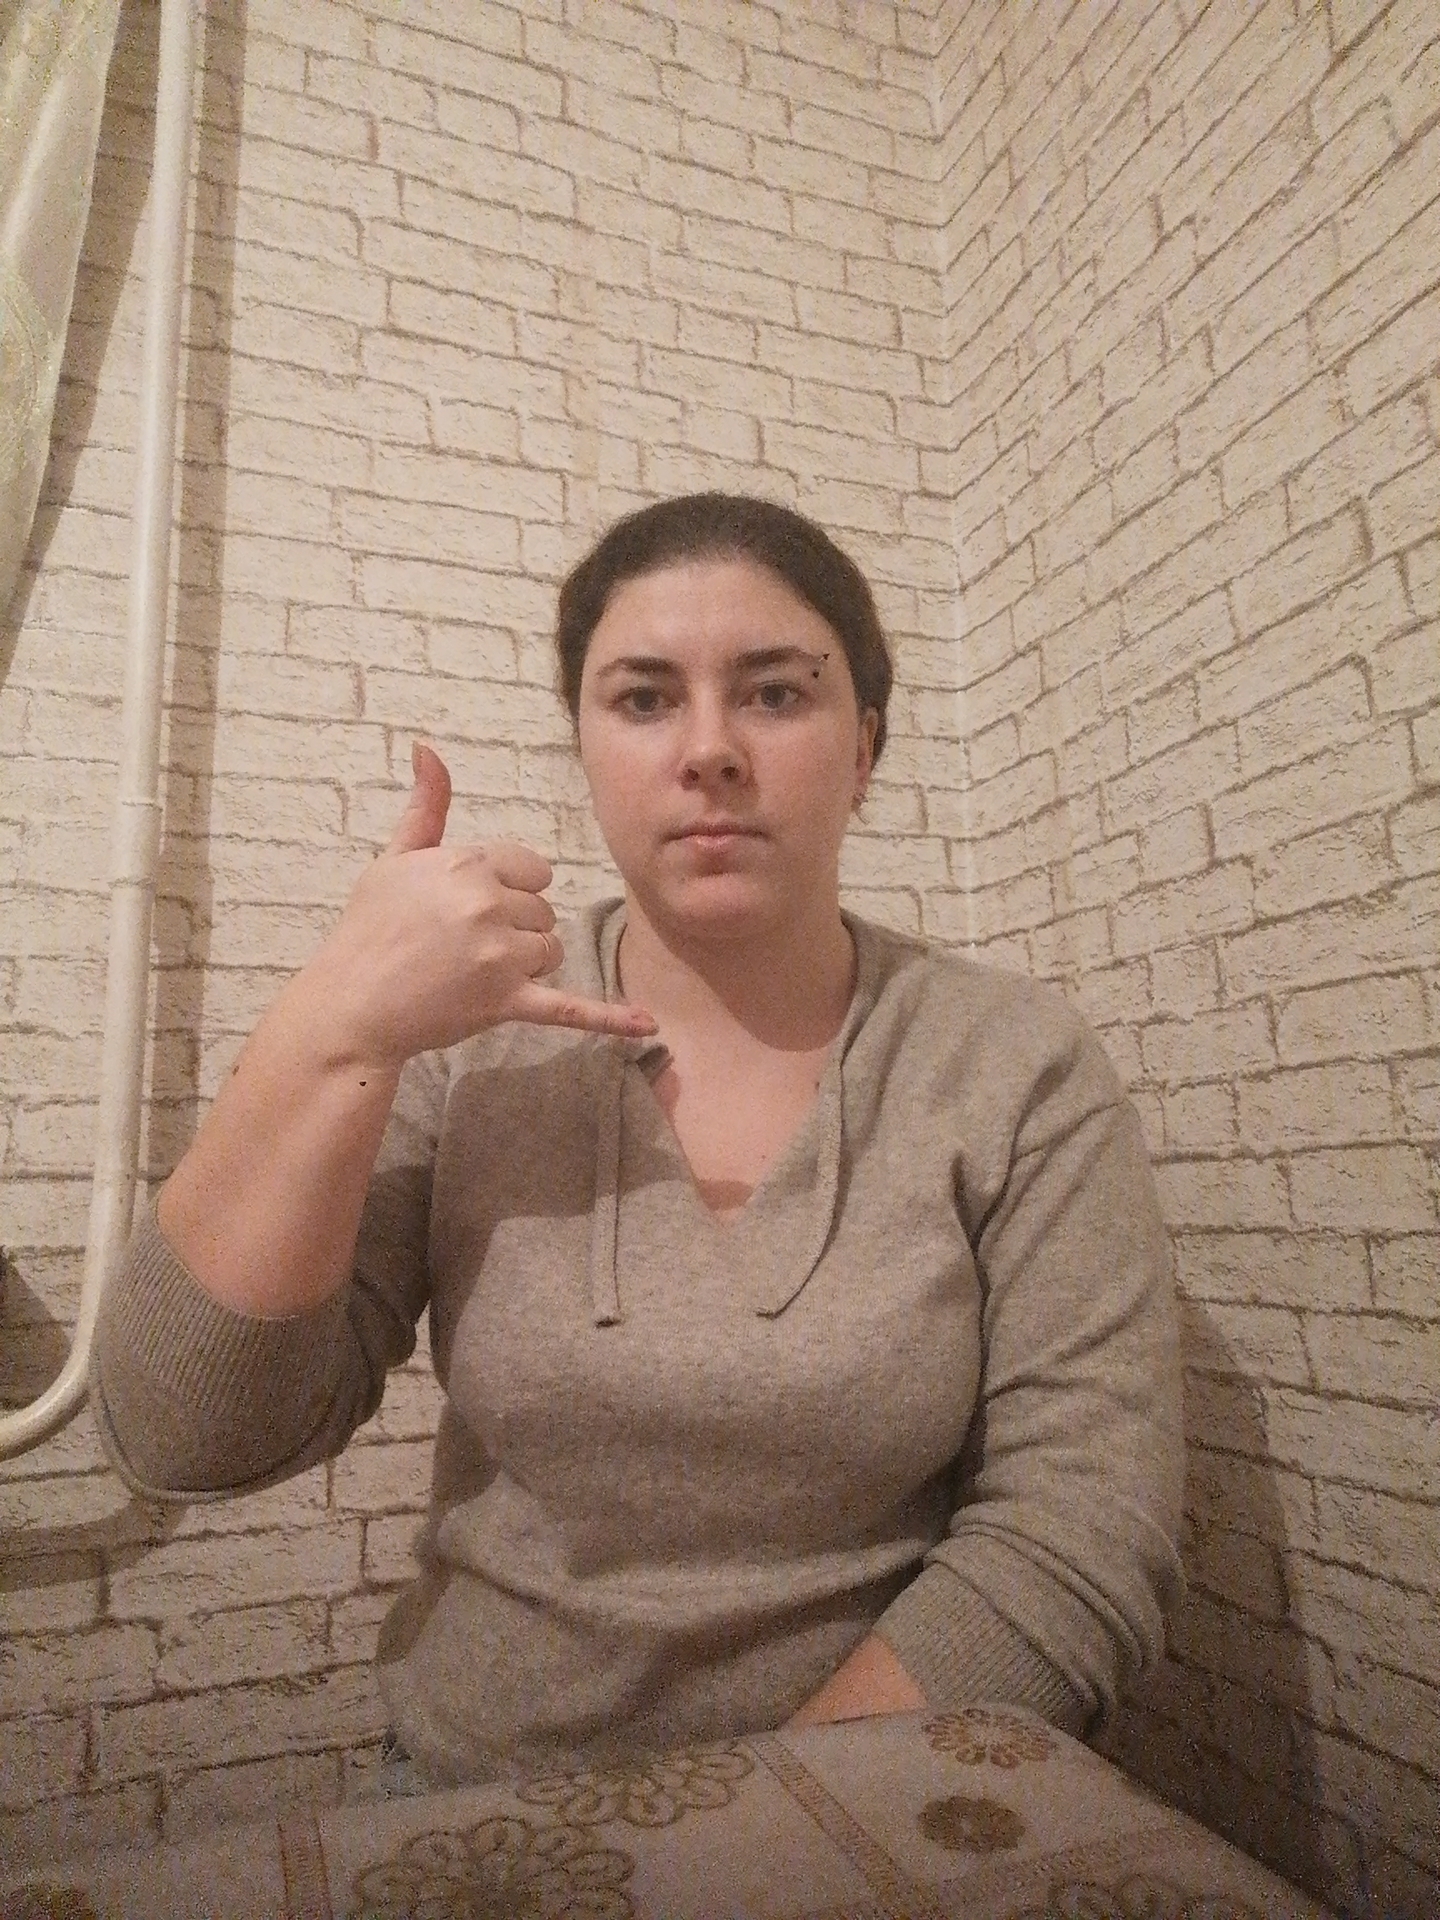
Label: noise